Question: Hello,
I have a 'ListBox.ItemTemplate' (containing obviously a 'DataTemplate') containing a 'Grid' which itself contains a 'Label'.
The 'Grid' has a 'Grid.ContextMenu'. The issue is that the 'ContextMenu' only shows when I right click on the 'Label'. Not outside.
Here is an image to show the problem if you didn't understand (But I am sure you did ;) !)

Here is the code :
'''
<ListBox.ItemTemplate>
<DataTemplate>
<Grid Margin="0,0,0,1">
<Grid.ContextMenu>
<ContextMenu>
<MenuItem CommandParameter="{Binding}" Command="{Binding Source={x:Reference window}, Path=DataContext.DeleteCommand}" Header="Supprimer">
<MenuItem.Icon>
<Image Source="/SchoolTools.Teacher;component/Images/DeleteIcon.png" />
</MenuItem.Icon>
</MenuItem>
</ContextMenu>
</Grid.ContextMenu>
<Label Content="{Binding ClassYear}" Padding="0"
HorizontalAlignment="Center" />
</Grid>
</DataTemplate>
</ListBox.ItemTemplate>
'''
Thanks !
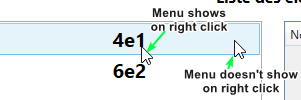
Answer: Change the label's HorizontalAlignment to Stretch so that it fills the entire grid cell.